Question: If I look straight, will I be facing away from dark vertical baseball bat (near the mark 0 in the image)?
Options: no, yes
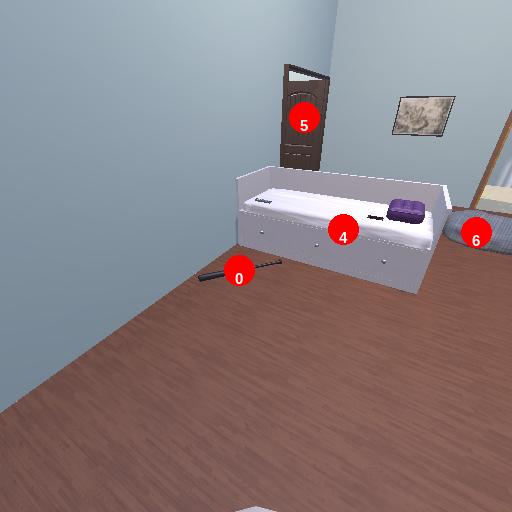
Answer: no